Question: Is there an API point or whatever other queryable source where I can get the total queued data?:

setting up a little dataflow in NiFi to monitor NiFi itself sounds sketchy, but if it's a common practice, let's be it. Anyway, I cannot find the API endpoint to get that total
I have a single NiFi instance: I don't have nor will implement S2S reporting since I am on a single instance, single node NiFi setup
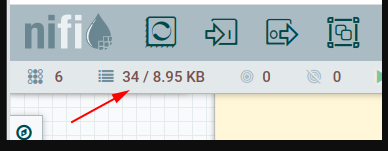
Answer: The Site-to-Site Reporting tasks were developed because they work for clustered, standalone, and multiple instances thereof. You'd just need to put an Input Port on your canvas and have the reporting task send to that.
An alternative as of NiFi 1.10.0 (via <URL>, or change the URL to match your NiFi version.